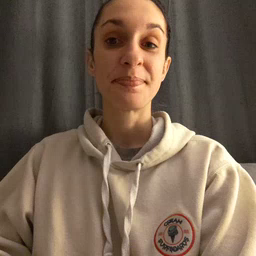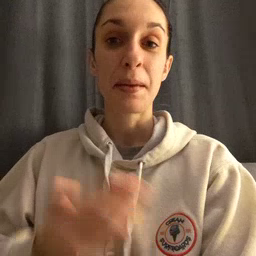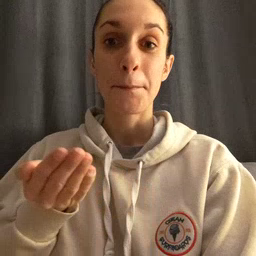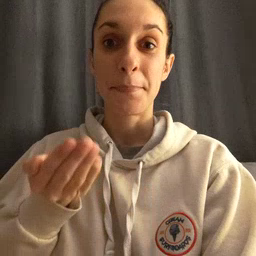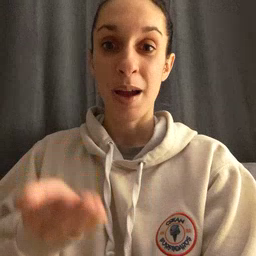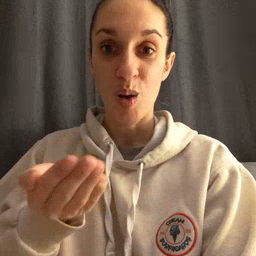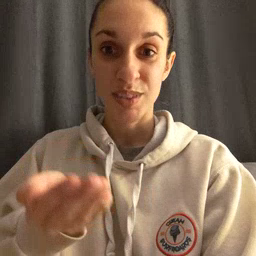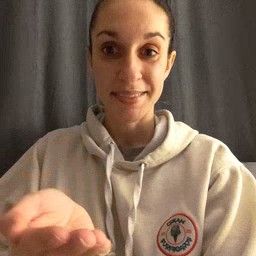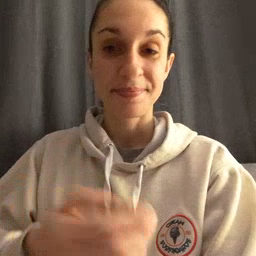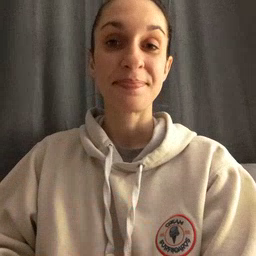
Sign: boat